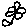
Label: flower